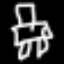
Label: chair